Question: I have this codes so far:
This form is generated during a query loop
'''
while ($row = mysql_fetch_assoc($result)) {
echo "<tr>";
echo "<td>" . $row['name'] . "</td>";
echo "<td>" . $row['age'] . "</td>";
echo "<td>" . $row['breed'] . "</td>";
if($row['neuteredOspayed']=="1"){
echo "<td>" . "neutered" . "</td>";
}else
echo "<td>" . "spayed". "</td>";
echo "<td>" . $row['priceFee'] . "</td>";
if($row['housebroken']=="1"){
echo "<td>" . "yes" . "</td>";
}else
echo "<td>" . "no". "</td>";
if($row['goodwithdogs']=="1"){
echo "<td>" . "yes" . "</td>";
}else
echo "<td>" . "no". "</td>";
if($row['goodwithcats']=="1"){
echo "<td>" . "yes" . "</td>";
}else
echo "<td>" . "no". "</td>";
echo "<td>" . $row['status'] . "</td>";
echo "</tr>";
}
echo "</table>";
'''
Now, is there a way to put a link saying "delete" next to every result? For example next to the status field?
Here is what it's looking like:
To get this deleted I guess that I need to spot the record somehow. What I need is to take the name of the animal. For example, how can I get the value "Sparky" from the table and assign it to a variable? If I have the name I would be able to make the checks and run a query witch will delete the record.
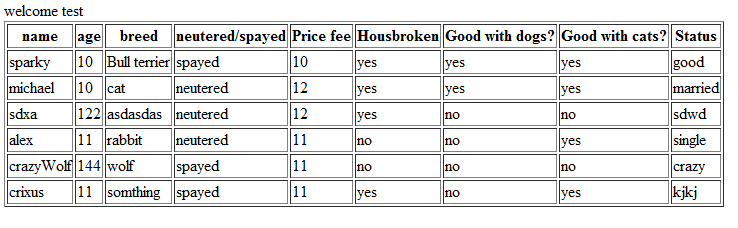
Answer: You have to submit the form and do this action....
'''
<input type="submit" name="submit" value="Delete" />
'''
After submit the form will redirected to some page. In that page you got all the posted values. In that you can delete the record by using the record id otherwise you use the name for appropriate record.
'''
$query = "DELETE FROM table_name WHERE name='$_POST['name']'";
(or)
$query = "DELETE FROM table_name WHERE id='$_POST['id']'";
'''
After this execution you have to redirect the URL to that page.
'''
(or)
<a href="delete.php?id='.$row['id'].'">Delete</a>
'''
In this file you have to written like this...
'''
$id = $_REQUEST['id'];
$query = "DELETE FROM table_name WHERE id='$id'";
'''